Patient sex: M
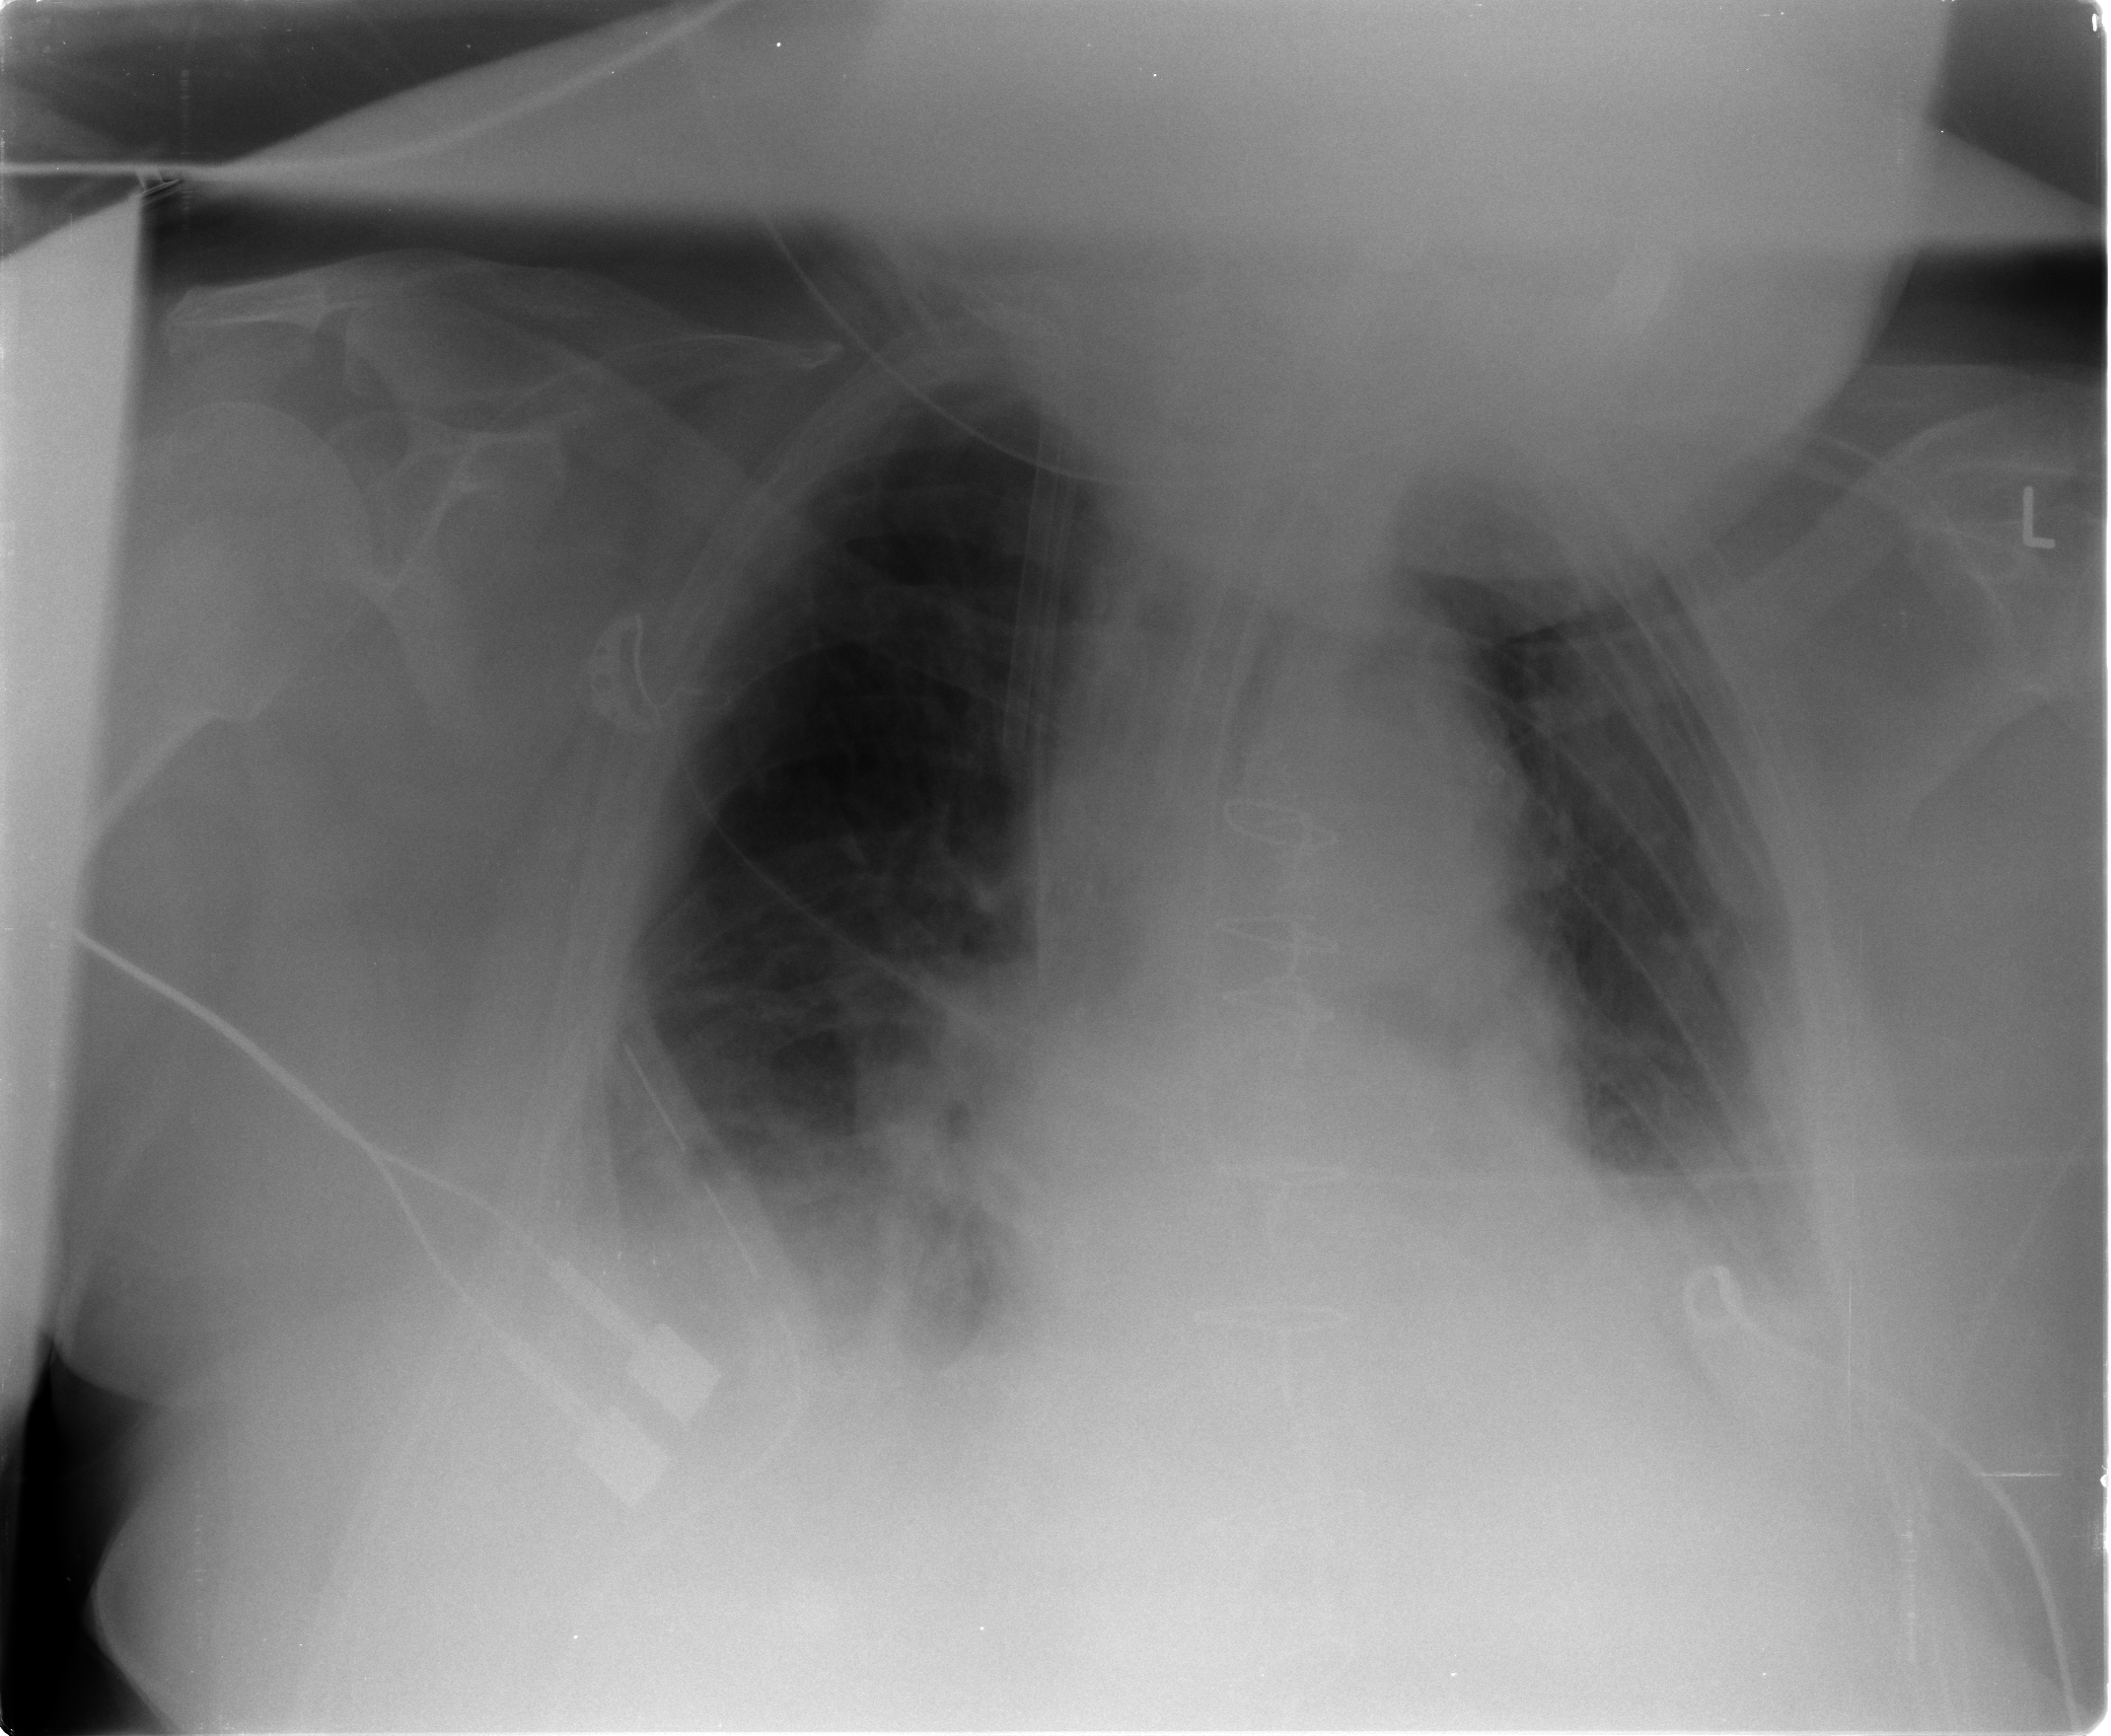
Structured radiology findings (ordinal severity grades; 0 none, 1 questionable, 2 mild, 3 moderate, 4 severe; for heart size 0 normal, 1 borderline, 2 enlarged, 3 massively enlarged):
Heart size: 1
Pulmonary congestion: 1
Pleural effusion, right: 2
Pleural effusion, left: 2
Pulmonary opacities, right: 0
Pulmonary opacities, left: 0
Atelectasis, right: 2
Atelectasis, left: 2